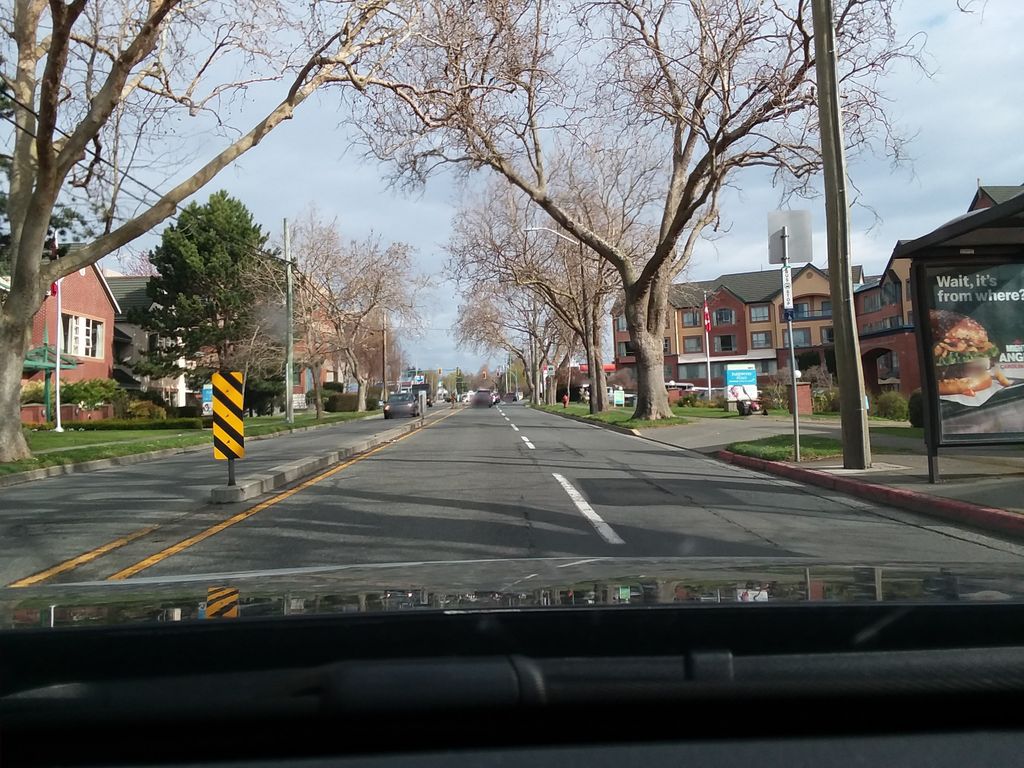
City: victoria